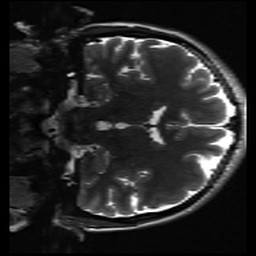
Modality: inplaneT2
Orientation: coronal